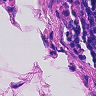
Metastatic tissue present: no